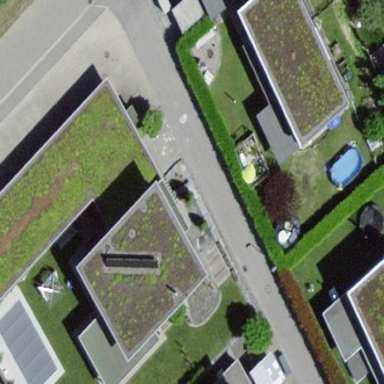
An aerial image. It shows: Flat-roofed residential building.